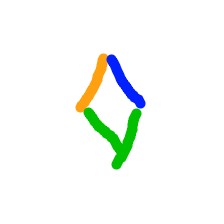
Shape: rhombus